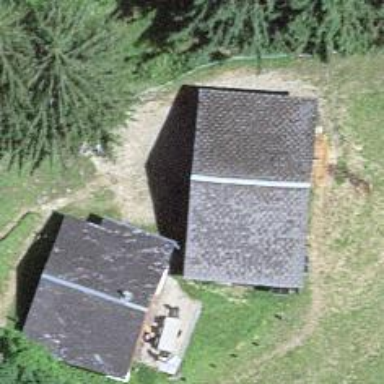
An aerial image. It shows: Cabin.